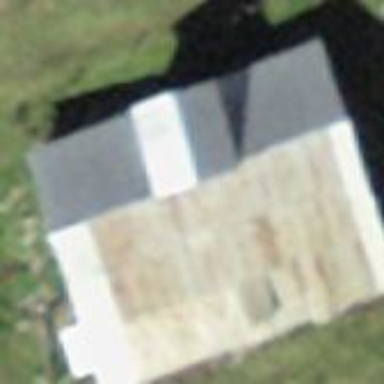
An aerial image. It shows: Shed.